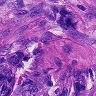
Metastatic tissue present: yes